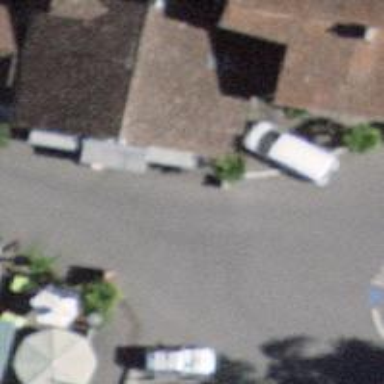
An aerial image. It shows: Cafe building.